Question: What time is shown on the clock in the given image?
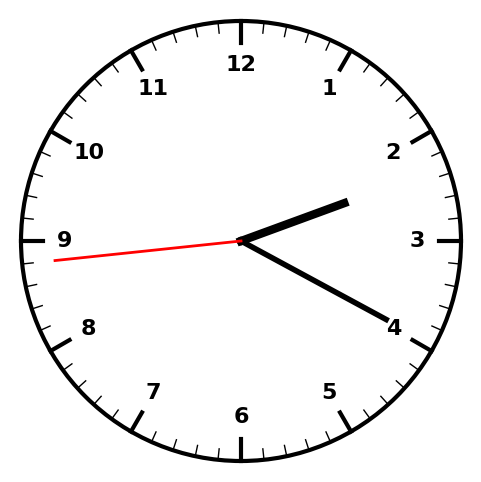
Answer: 02:19:44